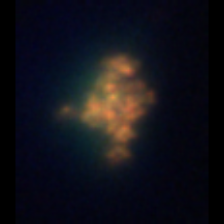
Taxon: Unknown_detritus
Group: Unknown